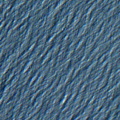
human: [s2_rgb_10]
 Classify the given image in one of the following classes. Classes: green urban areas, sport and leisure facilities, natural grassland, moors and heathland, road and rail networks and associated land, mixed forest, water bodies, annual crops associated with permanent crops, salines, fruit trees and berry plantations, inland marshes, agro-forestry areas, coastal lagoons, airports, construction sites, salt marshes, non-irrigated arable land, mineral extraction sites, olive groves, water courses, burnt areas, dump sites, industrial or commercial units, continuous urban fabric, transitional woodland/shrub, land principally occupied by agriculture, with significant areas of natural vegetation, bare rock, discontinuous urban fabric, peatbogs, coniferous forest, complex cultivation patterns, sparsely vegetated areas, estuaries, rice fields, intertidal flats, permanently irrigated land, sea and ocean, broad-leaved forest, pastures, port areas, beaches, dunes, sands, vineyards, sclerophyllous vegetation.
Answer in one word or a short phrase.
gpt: sea and ocean